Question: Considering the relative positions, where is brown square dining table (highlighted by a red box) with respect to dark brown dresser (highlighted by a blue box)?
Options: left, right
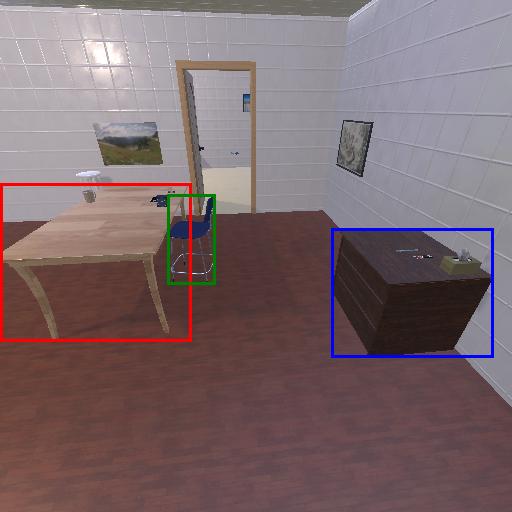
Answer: left